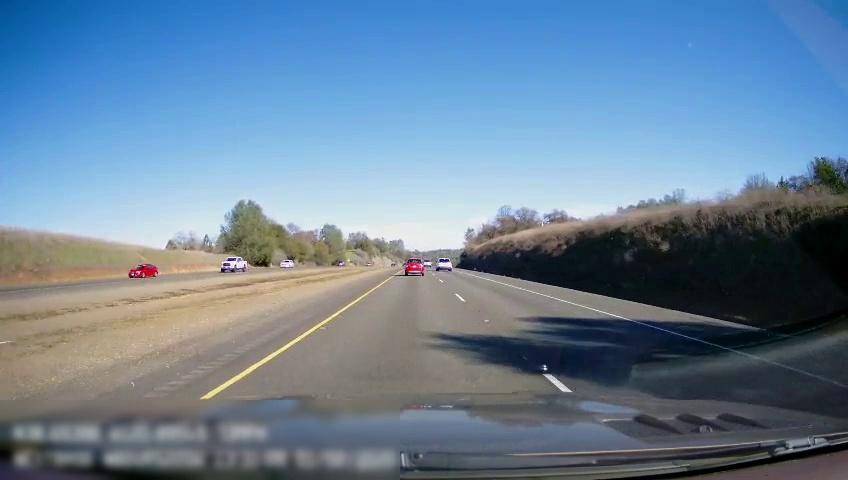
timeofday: Day
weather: Sunny
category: Drivable Space
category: Drivable Space
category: Vehicles | Car
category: Vehicles | Truck
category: Vehicles | SUV
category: Vehicles | Car
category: Vehicles | SUV
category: Vehicles | SUV
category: Lanes | Current Lane
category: Lanes | Current Lane
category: Lanes | Alternate Lane